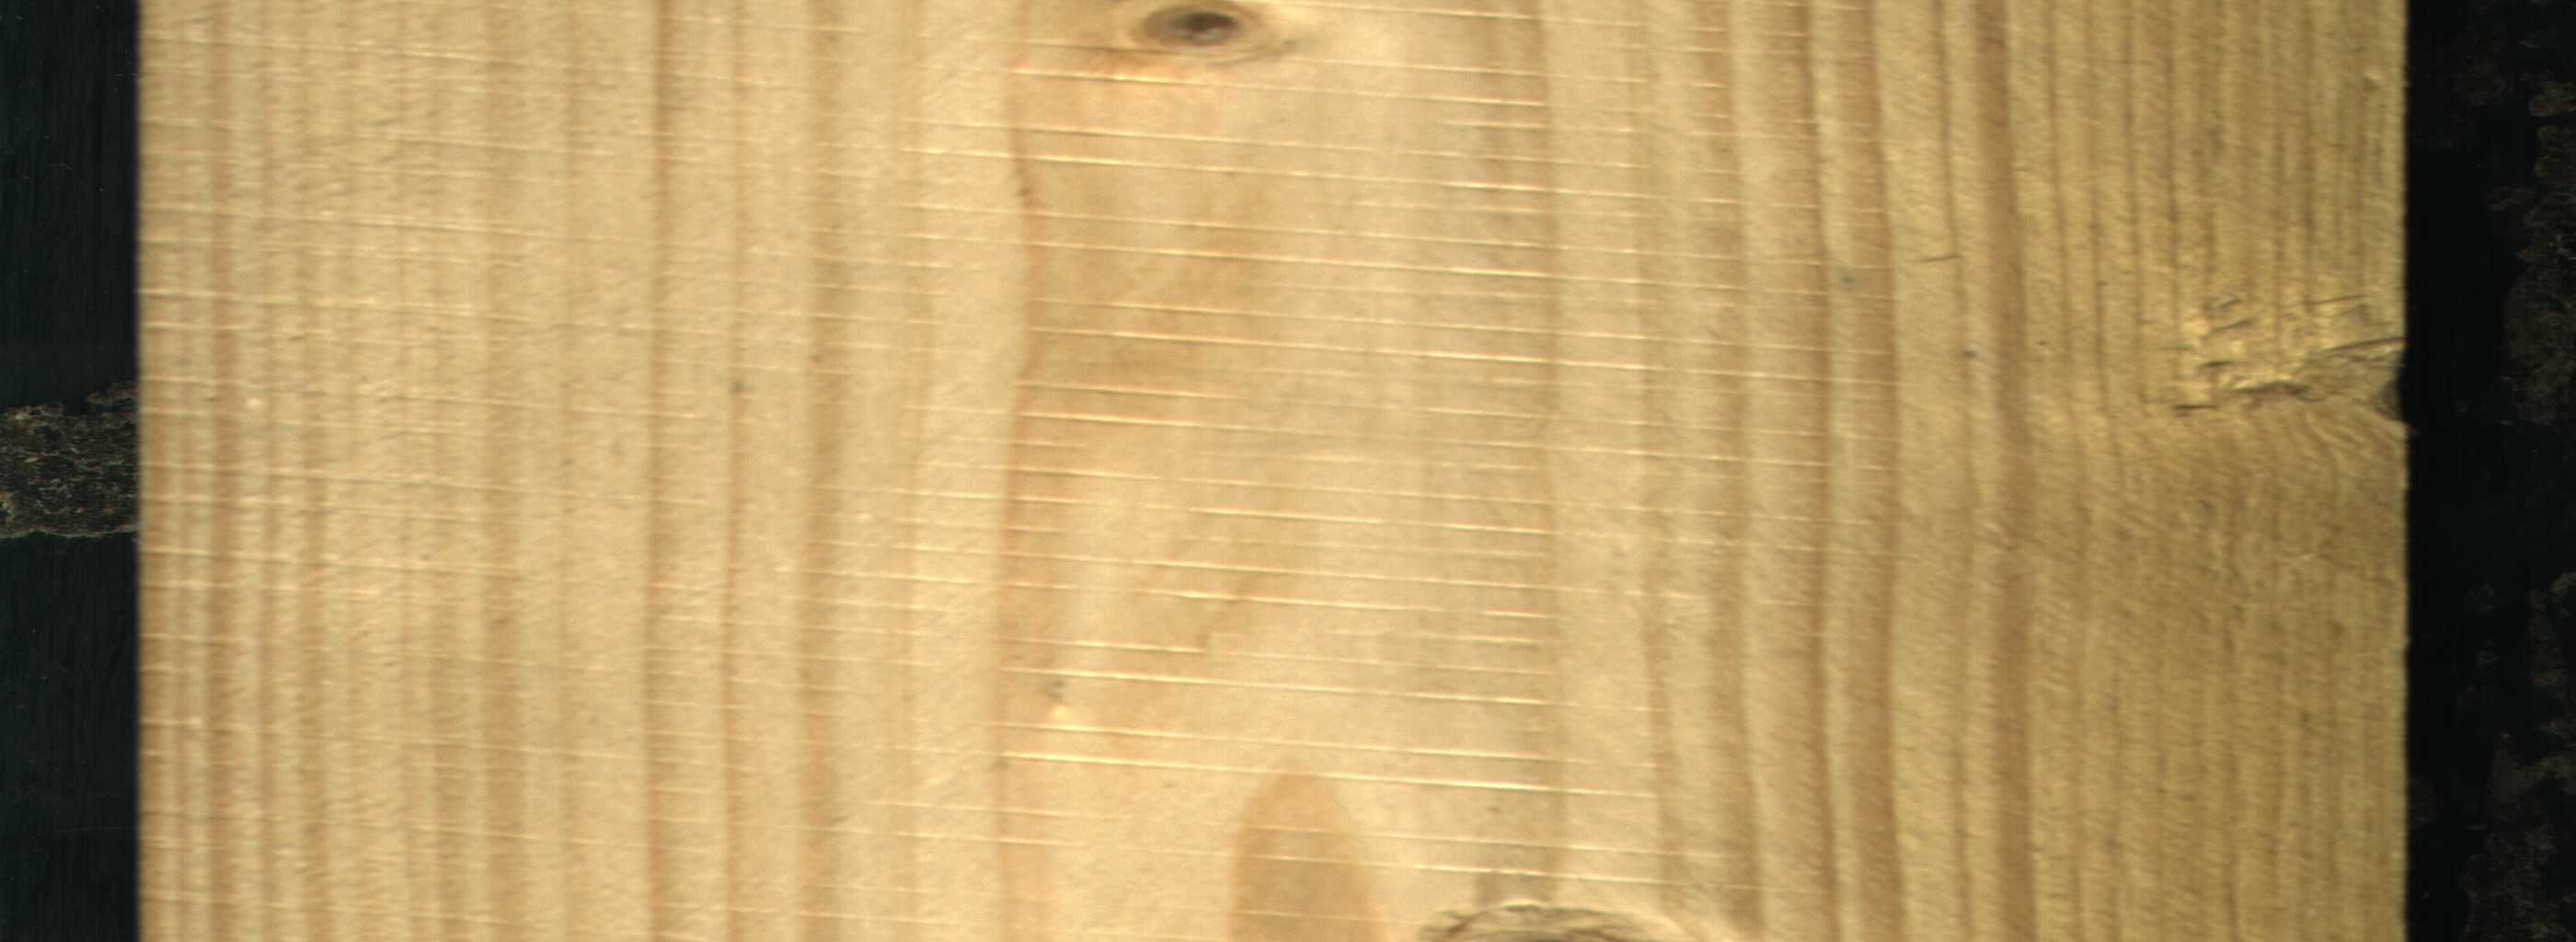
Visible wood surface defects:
Live_Knot
Live_Knot